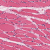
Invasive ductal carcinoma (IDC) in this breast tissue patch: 0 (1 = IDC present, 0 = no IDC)